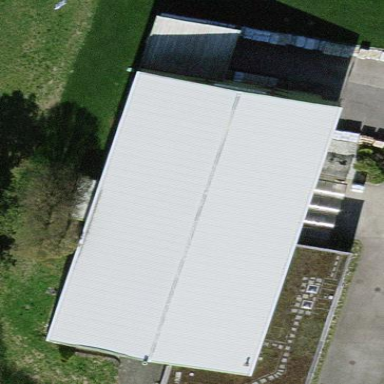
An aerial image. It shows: Industrial building.